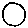
Label: circle